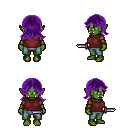
a pixel art fantasy rpg character, female body template, orc, green skin, maroon sleeveless shirt, teal pants, purple loose hair, leather bracers, dagger, four views (front, back, left, right), 2x2 character sprite sheet, small pixel art, hard edges, no anti-aliasing